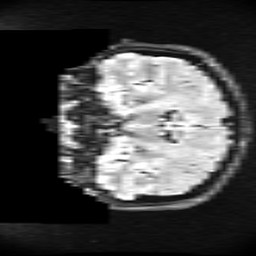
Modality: FLAIR
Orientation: coronal
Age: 26
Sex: female
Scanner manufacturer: ge
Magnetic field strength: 3 T
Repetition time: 11 s
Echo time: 0.1497 s